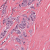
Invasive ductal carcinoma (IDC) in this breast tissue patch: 1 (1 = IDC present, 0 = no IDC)